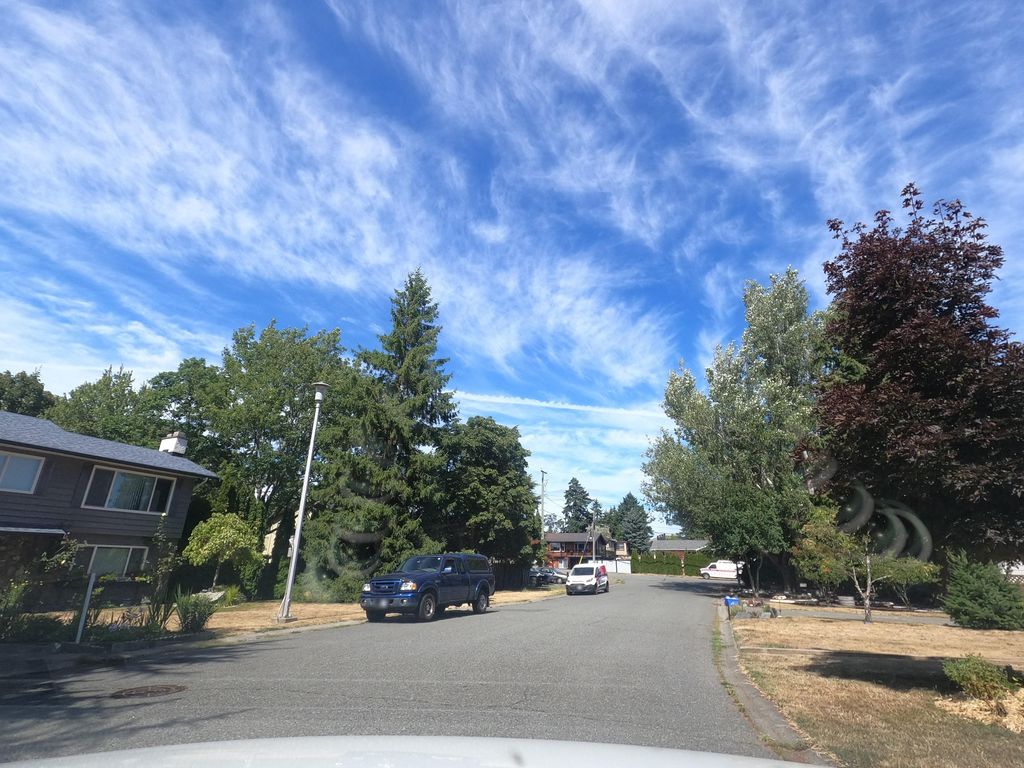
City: victoria